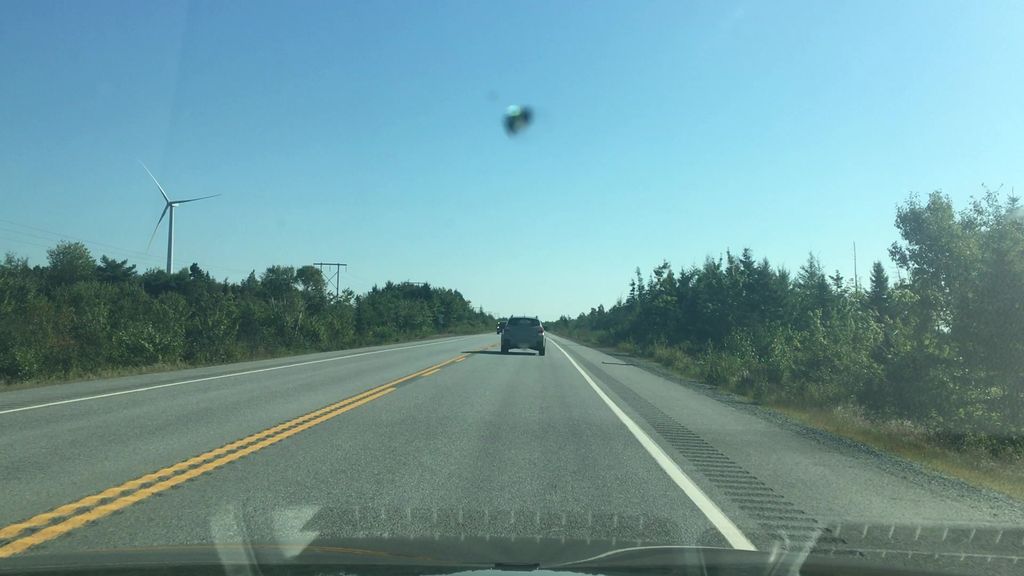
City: halifax